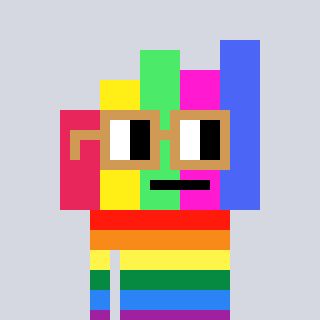
a pixel art character with square brown glasses, a bar chart-shaped head and a darkpink-colored body on a cool background